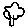
Label: tree